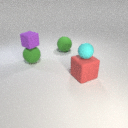
small cyan rubber sphere to the right of small purple rubber cube